Question: I am trying to create a 'ComboBox' that will display a preview of selected 'Image', but the 'ComboBox' displays the string value instead.
The only way appears to work is to create 'ComboBox' of 'Node', but that causes once selected option disappear from the drop down menu, would appreciate if someone has any suggestions.
My code below:
'''
String notOnLine = "file:Java1.png";
String onLine = "file:Java2.png";
ObservableList<String> options = FXCollections.observableArrayList();
options.addAll(notOnLine, onLine);
final ComboBox<String> comboBox = new ComboBox(options);
comboBox.setCellFactory(c -> new StatusListCell());
'''
and the 'ListCell':
'''
public class StatusListCell extends ListCell<String> {
protected void updateItem(String item, boolean empty){
super.updateItem(item, empty);
setGraphic(null);
setText(null);
if(item!=null){
ImageView imageView = new ImageView(new Image(item));
imageView.setFitWidth(40);
imageView.setFitHeight(40);
setGraphic(imageView);
setText("a");
}
}
}
'''

I'd like the image to be displayed in the 'ComboBox' itself once the list is closed. Right now it's just showing the URL (e.g. 'file:Java1.png').
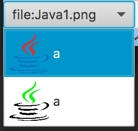
Answer: You can specify the <URL> of the 'ComboBox':
'''
comboBox.setButtonCell(new StatusListCell());
'''
> The button cell is used to render what is shown in the ComboBox
'button' area.